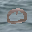
Label: 0